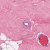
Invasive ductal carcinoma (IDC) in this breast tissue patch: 0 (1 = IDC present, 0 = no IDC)